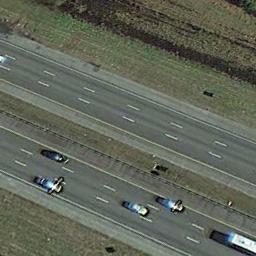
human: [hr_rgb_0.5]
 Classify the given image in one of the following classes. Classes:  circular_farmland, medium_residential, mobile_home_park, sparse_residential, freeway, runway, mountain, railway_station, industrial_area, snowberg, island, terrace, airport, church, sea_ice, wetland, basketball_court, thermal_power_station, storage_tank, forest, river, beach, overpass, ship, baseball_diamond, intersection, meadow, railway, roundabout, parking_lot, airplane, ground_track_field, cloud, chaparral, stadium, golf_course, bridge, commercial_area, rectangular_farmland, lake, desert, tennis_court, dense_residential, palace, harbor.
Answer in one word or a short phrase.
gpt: freeway